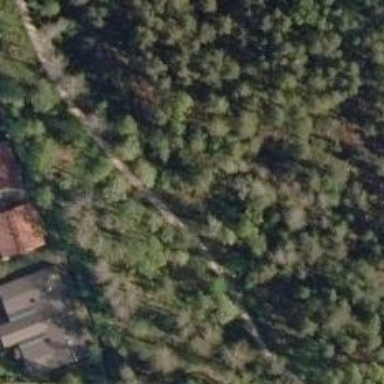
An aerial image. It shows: Path.